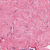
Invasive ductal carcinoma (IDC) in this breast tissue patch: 0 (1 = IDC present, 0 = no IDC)